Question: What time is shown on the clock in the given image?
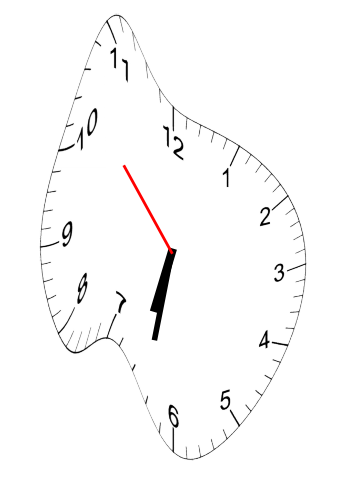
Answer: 06:31:53